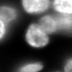
Tissue sample: colon
Magnification: 2.5x
Cell type: Myeloid cells
Senescence state: normal